Field crop: tomato
Growth stage: 1
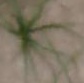
Species: cyperus